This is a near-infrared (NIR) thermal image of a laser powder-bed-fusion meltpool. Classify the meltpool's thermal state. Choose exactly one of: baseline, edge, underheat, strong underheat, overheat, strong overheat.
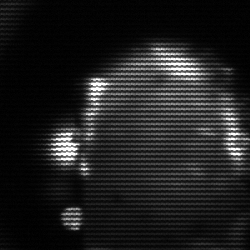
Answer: baseline